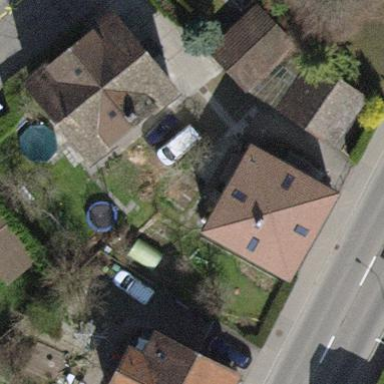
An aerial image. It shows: Detached building.